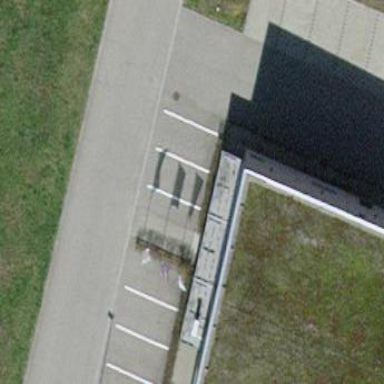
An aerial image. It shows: Parking available on the street side.